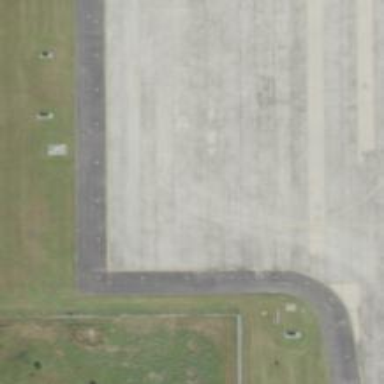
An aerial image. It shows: View of taxiway at the airport.